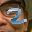
Label: 2